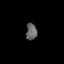
Tissue: lung
Cell type: Fibroblasts
Senescence score: 0.6779
Nuclear area (px): 180
Mean DAPI intensity: 99.8